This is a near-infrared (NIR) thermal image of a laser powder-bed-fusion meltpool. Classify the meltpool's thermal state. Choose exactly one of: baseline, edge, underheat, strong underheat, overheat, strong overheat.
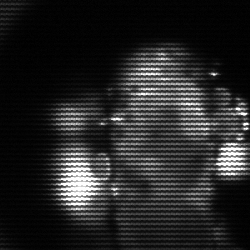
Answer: strong underheat